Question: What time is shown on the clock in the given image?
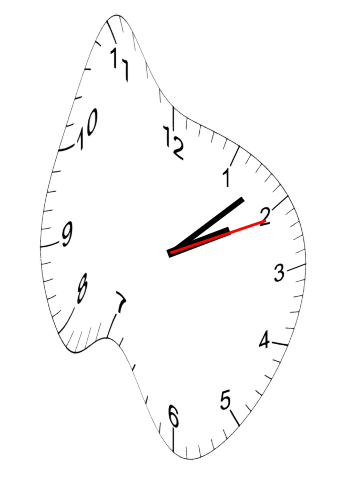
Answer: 02:08:11